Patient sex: M
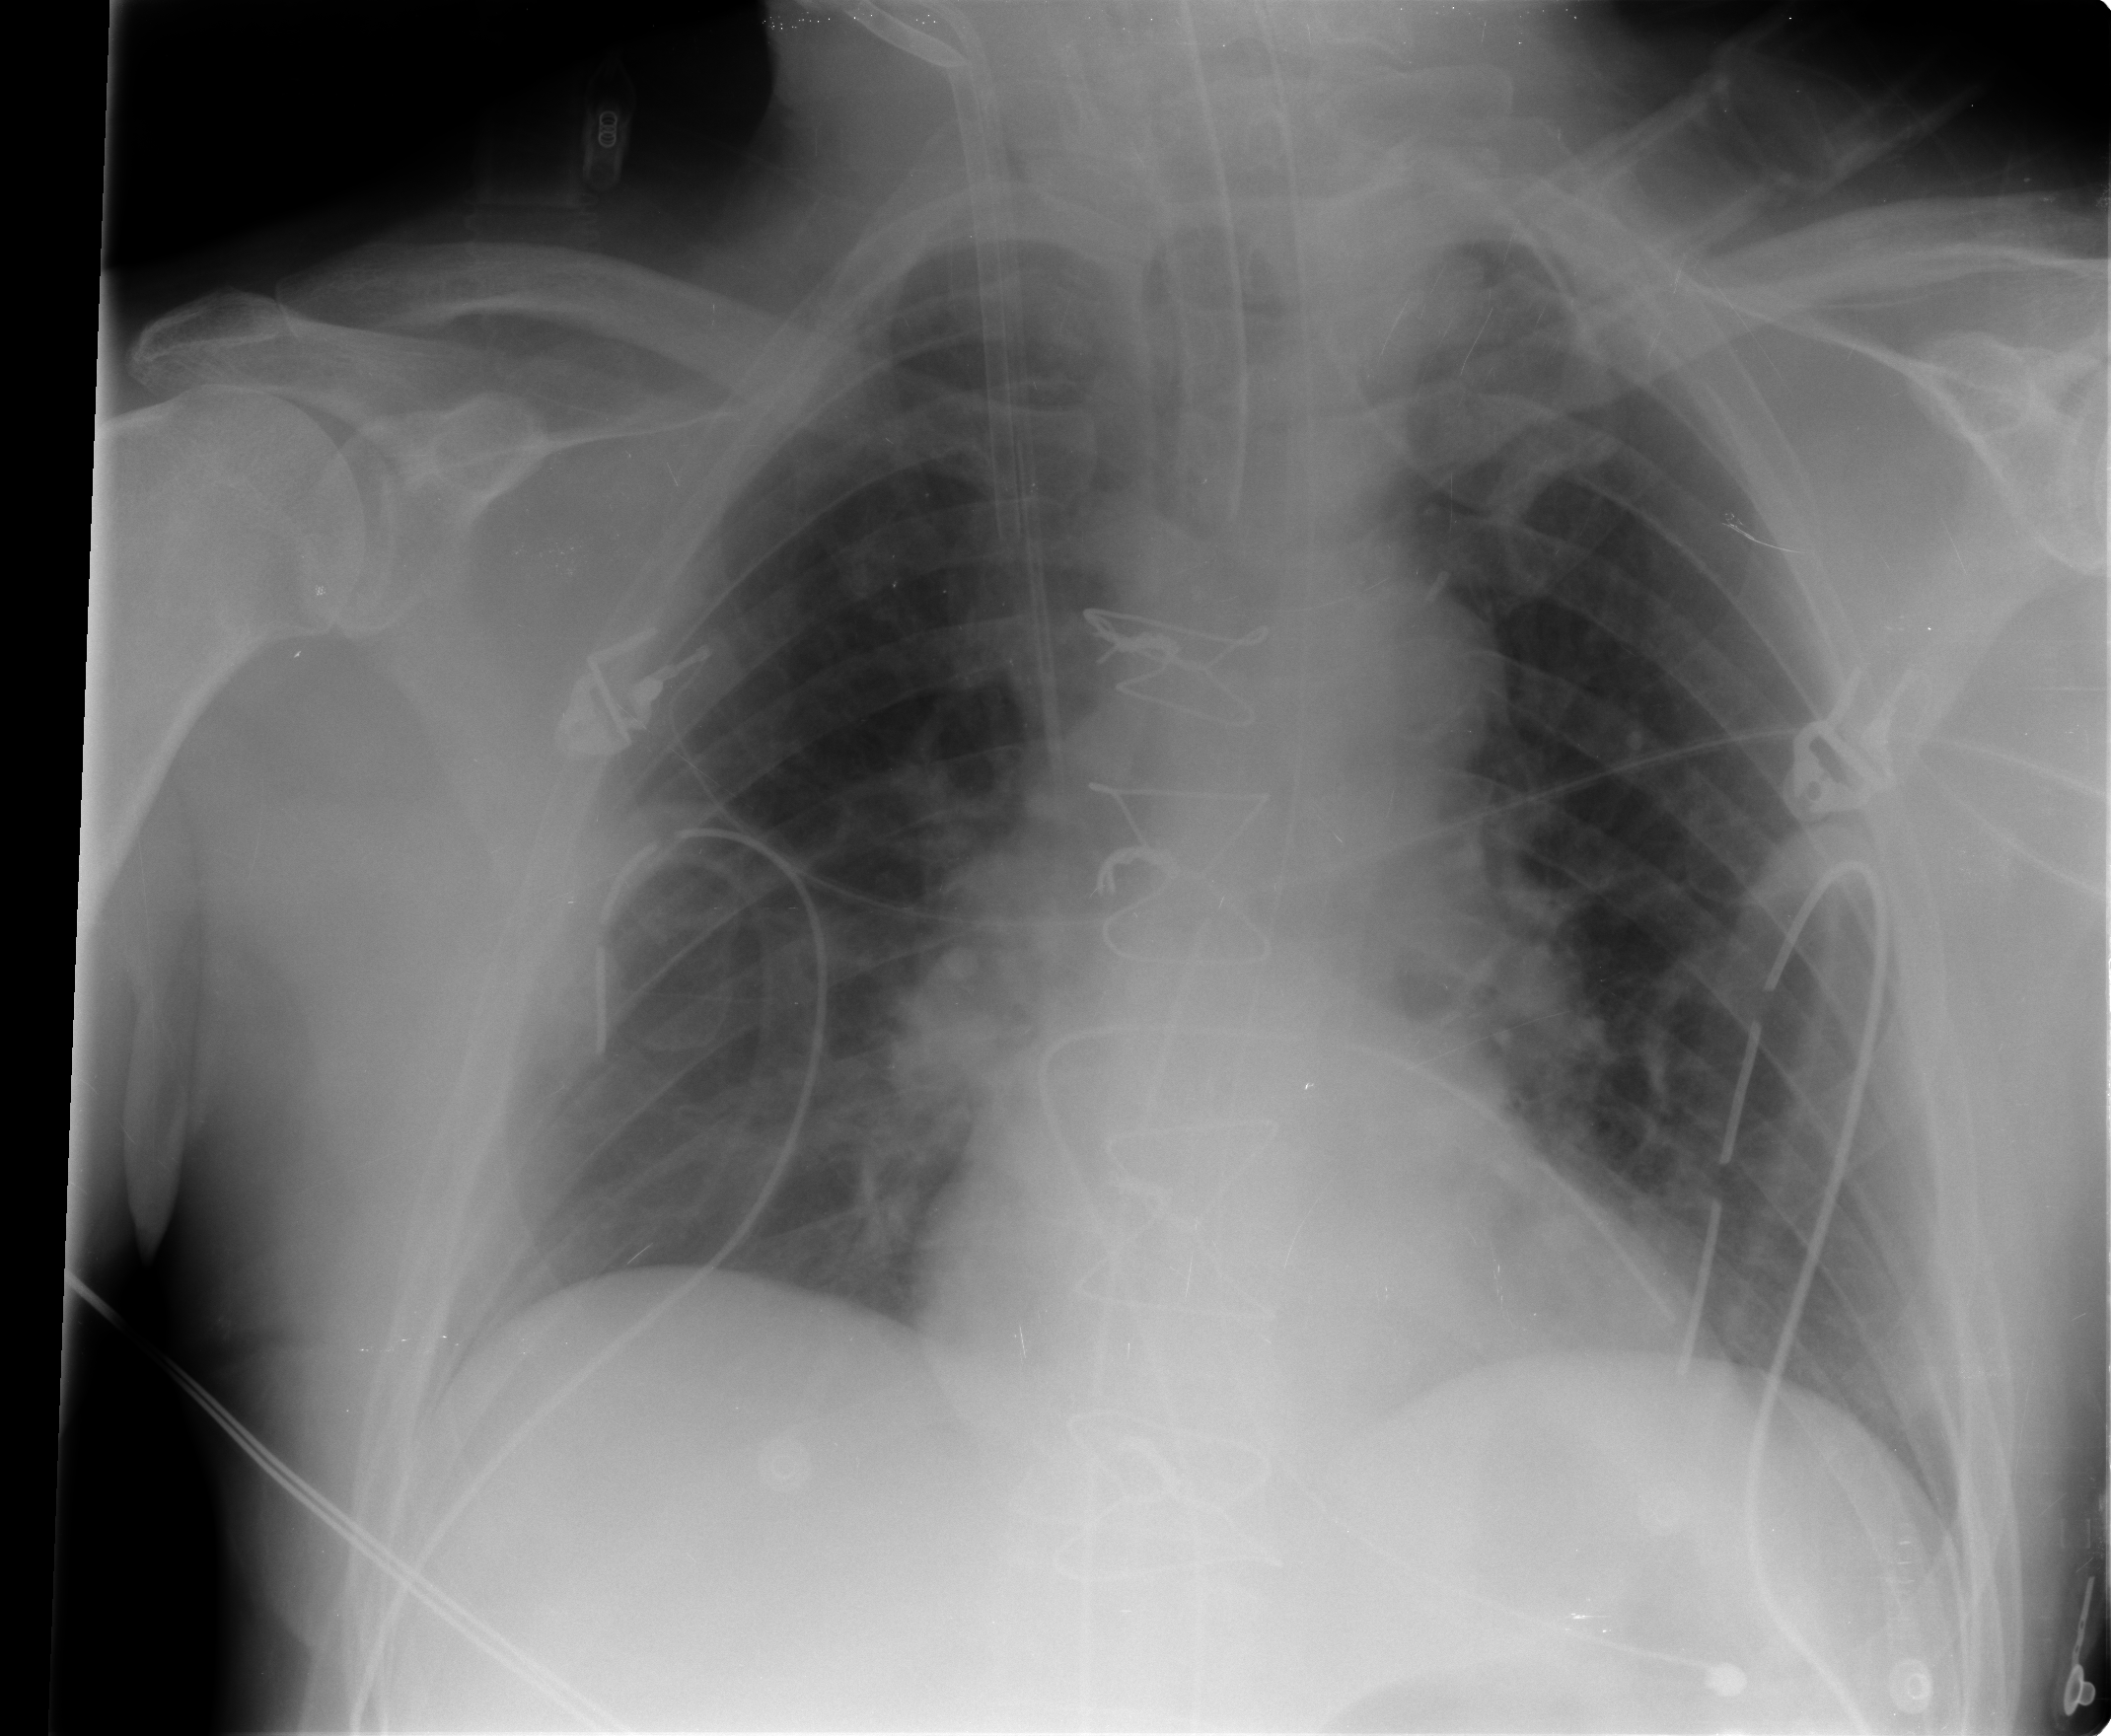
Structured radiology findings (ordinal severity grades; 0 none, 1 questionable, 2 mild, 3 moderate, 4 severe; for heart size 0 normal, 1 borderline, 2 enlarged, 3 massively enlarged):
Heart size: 0
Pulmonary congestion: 2
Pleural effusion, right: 0
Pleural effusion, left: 0
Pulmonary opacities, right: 0
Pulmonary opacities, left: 0
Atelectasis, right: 1
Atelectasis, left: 1